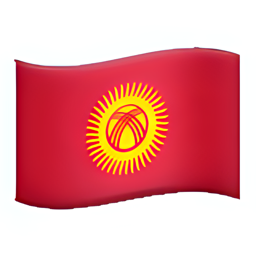
Name: flag for kyrgyzstan
Emoji: 🇰🇬
Group: Flags
Sub-group: country-flag